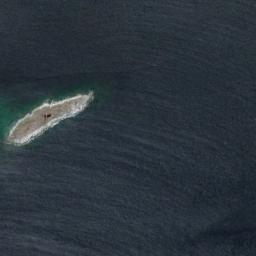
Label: island